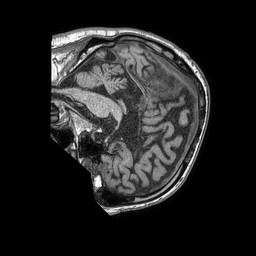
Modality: T1w
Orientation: sagittal
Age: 65
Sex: male
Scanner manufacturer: philips
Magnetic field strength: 1.5 T
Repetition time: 0.007858 s
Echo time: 0.003641 s